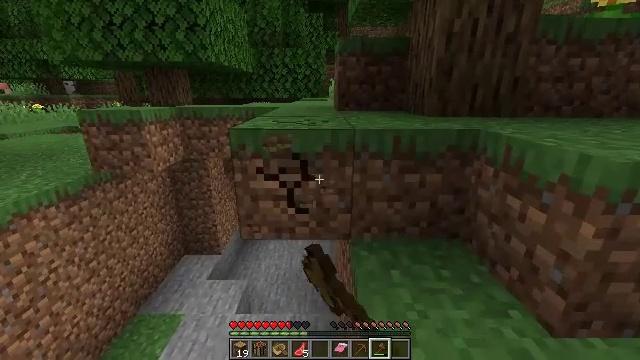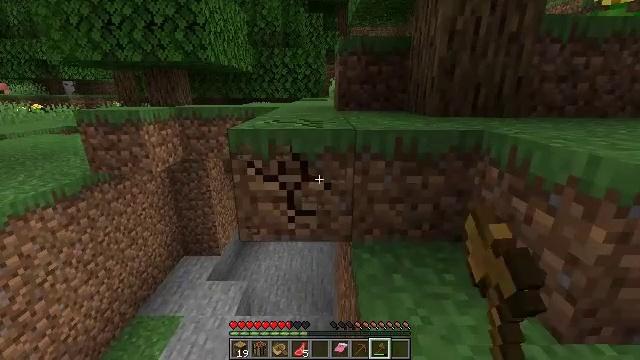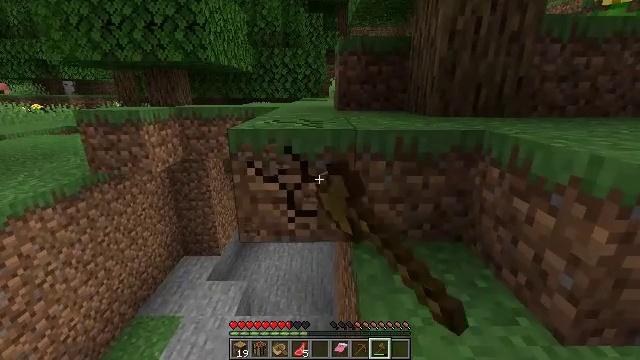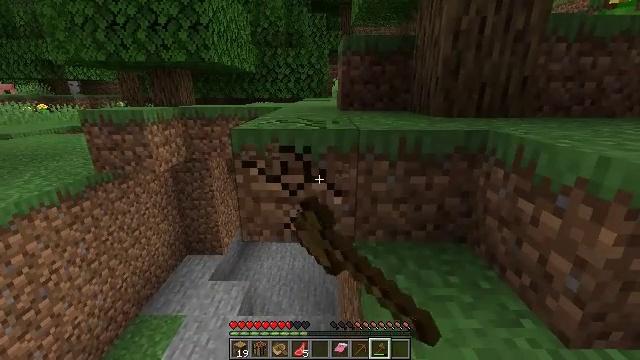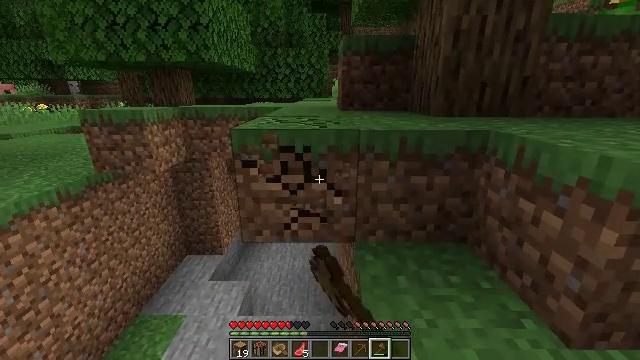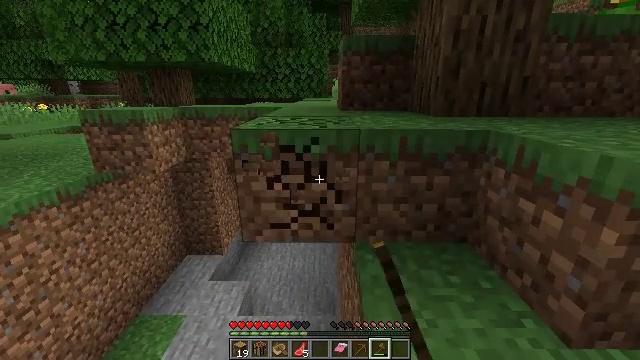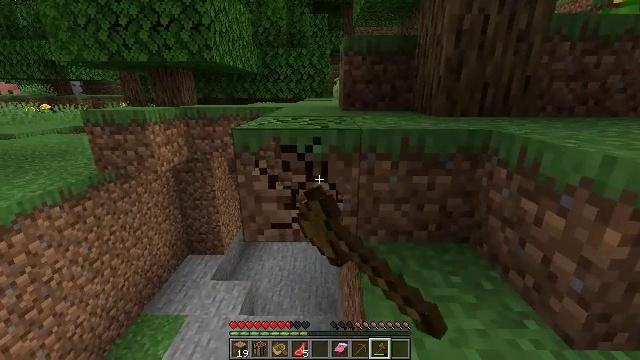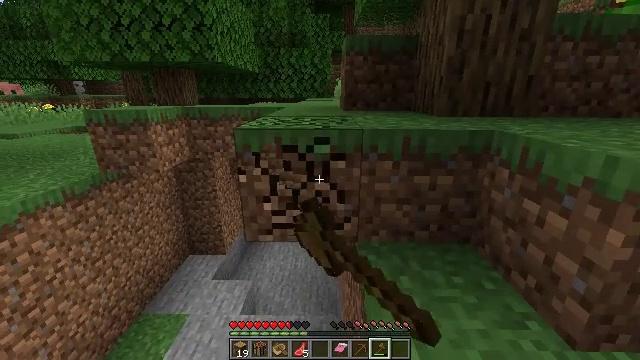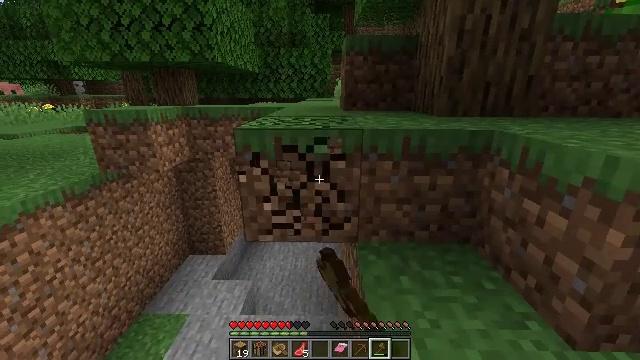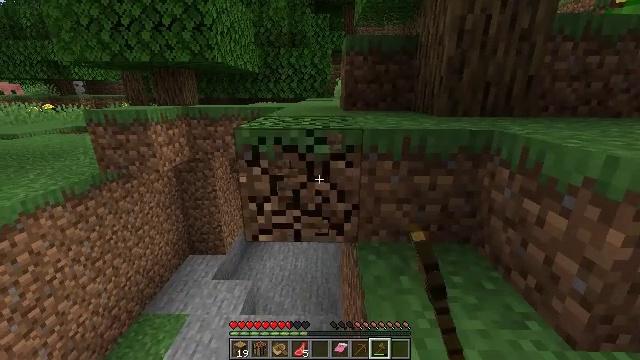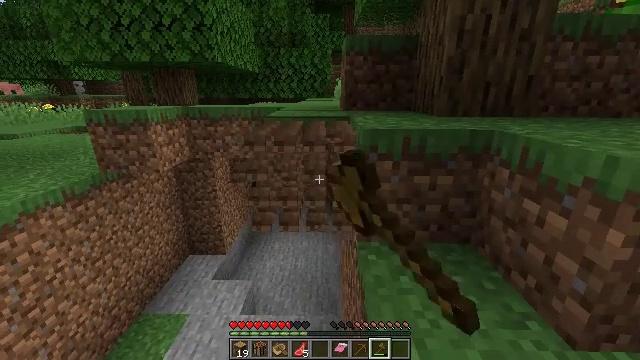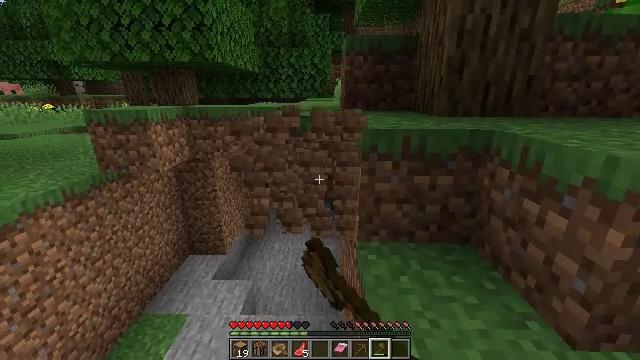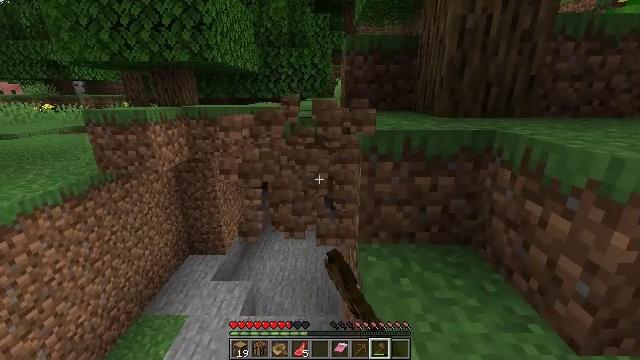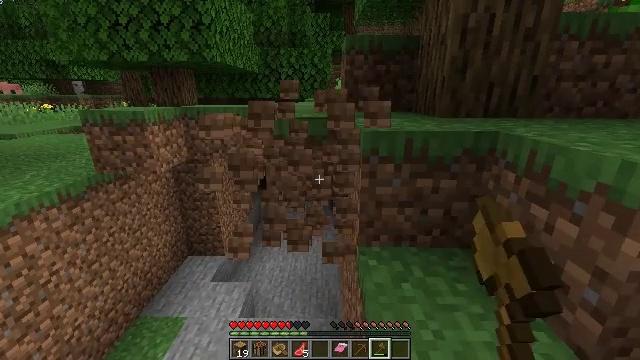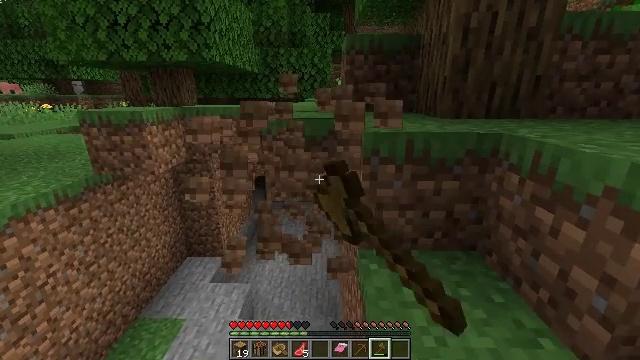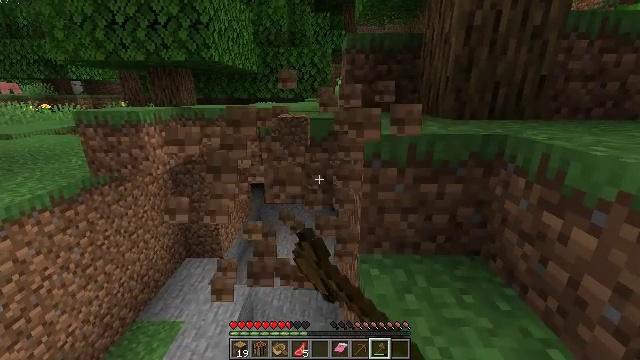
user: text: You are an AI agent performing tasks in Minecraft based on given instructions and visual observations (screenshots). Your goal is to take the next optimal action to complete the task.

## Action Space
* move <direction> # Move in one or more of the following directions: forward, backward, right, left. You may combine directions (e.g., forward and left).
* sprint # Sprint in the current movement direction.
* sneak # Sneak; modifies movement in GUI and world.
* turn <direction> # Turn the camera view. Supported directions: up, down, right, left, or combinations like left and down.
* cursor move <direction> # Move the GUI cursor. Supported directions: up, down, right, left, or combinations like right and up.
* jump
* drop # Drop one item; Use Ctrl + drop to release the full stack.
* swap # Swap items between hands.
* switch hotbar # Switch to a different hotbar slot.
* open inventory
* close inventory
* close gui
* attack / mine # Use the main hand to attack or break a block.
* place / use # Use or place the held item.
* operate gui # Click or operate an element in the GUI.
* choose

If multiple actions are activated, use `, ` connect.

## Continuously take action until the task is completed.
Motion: motion action
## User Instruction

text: Mine grass block from the ground.
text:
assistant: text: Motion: sneak, attack / mine
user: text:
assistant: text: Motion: sneak, attack / mine
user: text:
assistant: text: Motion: sneak, attack / mine
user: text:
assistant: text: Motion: sneak, attack / mine
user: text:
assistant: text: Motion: sneak, attack / mine
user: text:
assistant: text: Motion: sneak, attack / mine
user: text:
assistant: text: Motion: sneak, attack / mine
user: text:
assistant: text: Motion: sneak, attack / mine
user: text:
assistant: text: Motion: sneak, attack / mine
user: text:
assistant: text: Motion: sneak, attack / mine
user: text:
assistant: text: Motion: sneak, attack / mine
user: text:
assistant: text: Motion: move forward, sneak, attack / mine
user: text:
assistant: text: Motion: move forward, sneak, attack / mine
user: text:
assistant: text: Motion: move forward, sneak, attack / mine
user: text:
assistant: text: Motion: move forward, sneak, attack / mine
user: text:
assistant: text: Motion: move forward, sneak, attack / mine
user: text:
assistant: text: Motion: sneak, attack / mine
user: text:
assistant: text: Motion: sneak
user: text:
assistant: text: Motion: sneak
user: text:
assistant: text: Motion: sneak
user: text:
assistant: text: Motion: sneak
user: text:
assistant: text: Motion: sneak, attack / mine
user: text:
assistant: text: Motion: sneak, attack / mine
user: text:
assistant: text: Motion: sneak, attack / mine
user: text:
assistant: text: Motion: sneak, attack / mine
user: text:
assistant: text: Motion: sneak, attack / mine
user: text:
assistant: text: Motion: sneak, attack / mine
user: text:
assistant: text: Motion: sneak, attack / mine
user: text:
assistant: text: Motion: sneak, attack / mine
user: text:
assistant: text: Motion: sneak, attack / mine